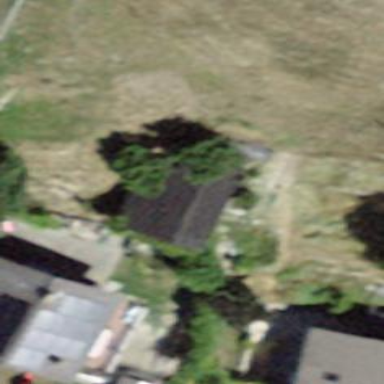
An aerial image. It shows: Hut.